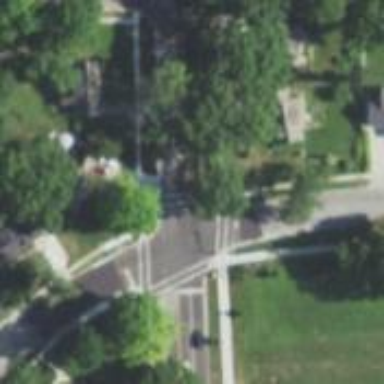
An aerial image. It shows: Solid stop line on the road.